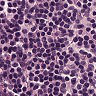
Metastatic tissue present: no